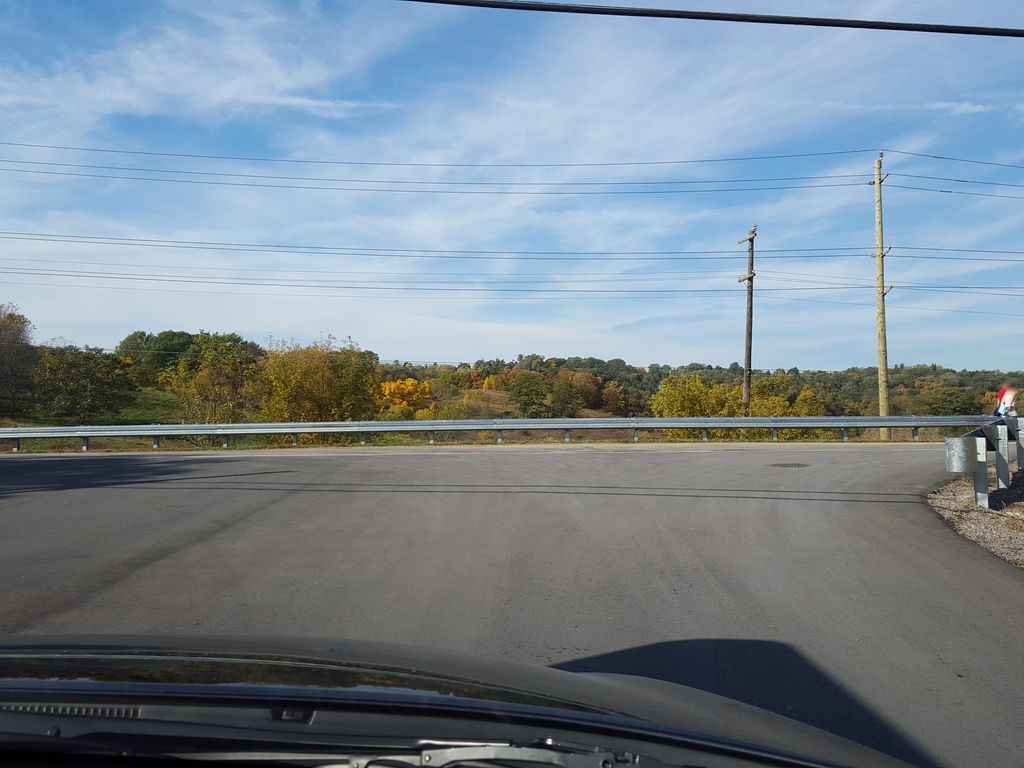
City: hamilton